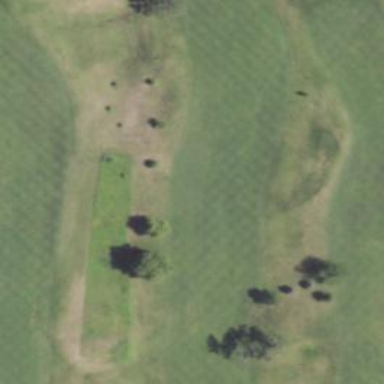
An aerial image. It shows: View of golf hole.